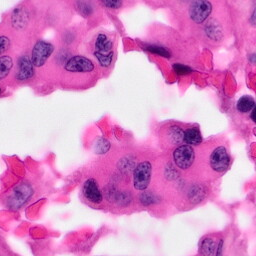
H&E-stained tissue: Pancreatic